Question: I would like to render the special non-ASCII characters on the console, like the ones used in old DOS programs to draw windows in a terminal. I specifically want to draw the characters they use in rendering windows/dialogs/tables, as shown here:

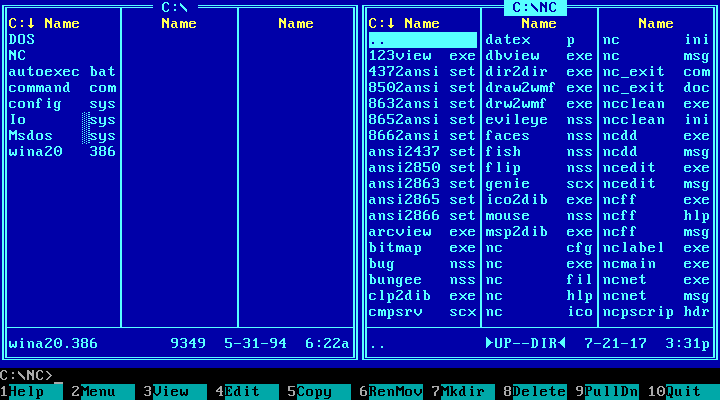
Answer: Here's how to directly print to a console, although a library like 'curses' is definitely easier.
Figure out what characters your console supports:
'''
import sys
print('encoding =',sys.stdout.encoding)
print(bytes(range(256)).decode(sys.stdout.encoding)
'''
> '''
encoding = cp437
☺️♥️♦️
><↕️‼️PSS#|||--↔️^V !"#$%&'()*+,-./<PHONE>:;<=>?@ABCDEFGHIJKLMNOPQRSTUVWXYZ[\]^_'abcdefghijklmnopqrstuvwxyz{|}~Cueaaa
aceeeiiiAAEaeAEooouuyOUC/PSY=PtsfaiounOo?! 1/2 1/4!""###|++++++|+++++++++-++++++++-+++++++++++++#####assGpSsutPhThOdphe+->=<=/deg*n2
#
'''
Then print them as Unicode characters. Make sure to save the source file in UTF-8 (Python 3's default) or declare the encoding used in the source file with a '#coding: encoding' comment. UTF-8 can handle any character, but if you print one your terminal doesn't support you'll get a 'UnicodeEncodeError' in pre-3.6 Python.
'''
print('+-+-++-+-++-+-++-+-+')
print('| | || | || | || | |')
print('+-+-++-+-++-+-++-+-+')
print('| | || | || | || | |')
print('+-+-++-+-++-+-++-+-+')
'''
> '''
+-+-++-+-++-+-++-+-+
| | || | || | || | |
+-+-++-+-++-+-++-+-+
| | || | || | || | |
+-+-++-+-++-+-++-+-+
'''